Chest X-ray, PA view. Patient: 53 years old, sex F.
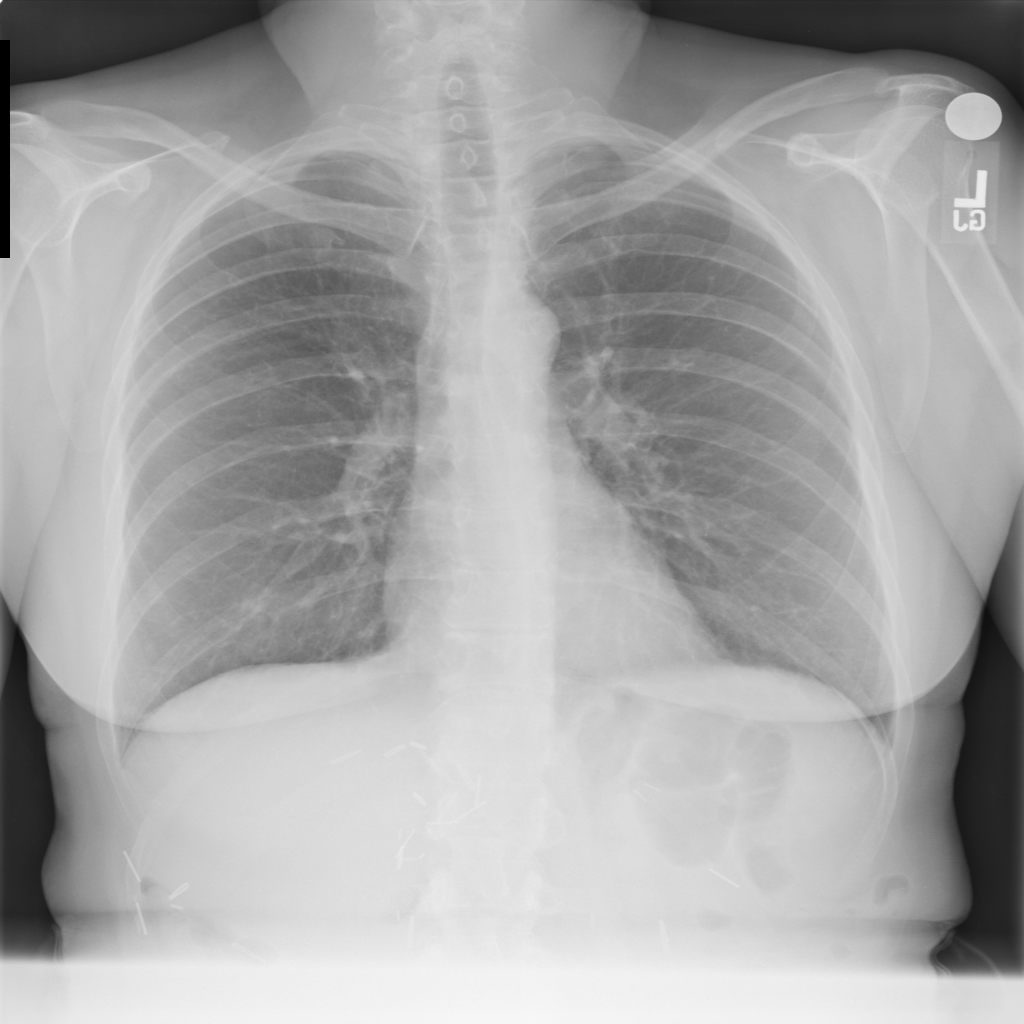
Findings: No Finding